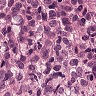
Metastatic tissue present: yes